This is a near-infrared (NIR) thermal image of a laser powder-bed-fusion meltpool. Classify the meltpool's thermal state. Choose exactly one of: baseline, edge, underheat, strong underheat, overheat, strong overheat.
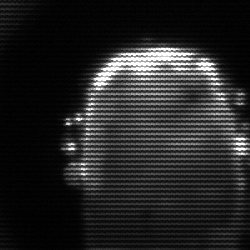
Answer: baseline